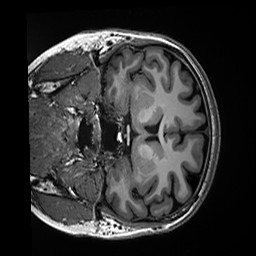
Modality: T1w
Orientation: coronal
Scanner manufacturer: siemens
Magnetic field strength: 3 T
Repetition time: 2.5 s
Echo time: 0.00299 s